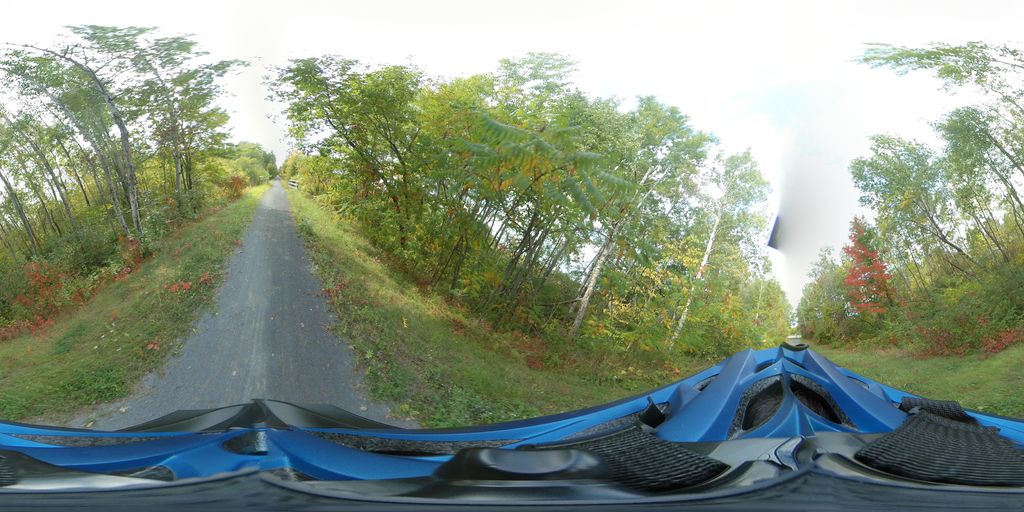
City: ottawa-gatineau